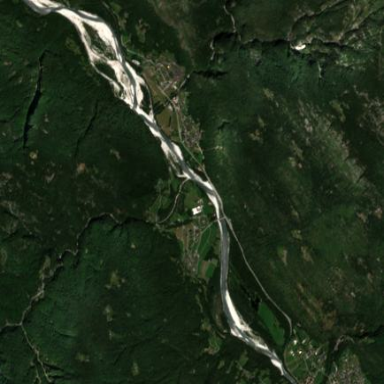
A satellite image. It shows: River flowing through the landscape.